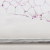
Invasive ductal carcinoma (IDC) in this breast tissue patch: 0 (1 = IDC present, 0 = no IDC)